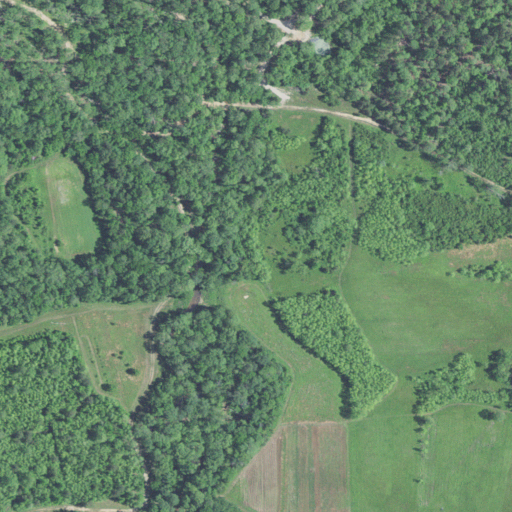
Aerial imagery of valley in Missouri named Johnson Hollow containing deciduous forest, pasture, mixed forest, open development, and woody wetlands